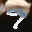
Label: 9